Question: I have some data in MATLAB, and want to distinguish the start and stop point when these data cross specified threshold (for example '-50'), and save them and then calculate the approximate area of that section under '-50' and if it was below some defined value neglect those points and check for the next two points. See the following image:

The two points on the left side of the figure are marked with 'x' in red and the required area is shown in green. I want to do this for the whole figure.
Any idea? Thanks.
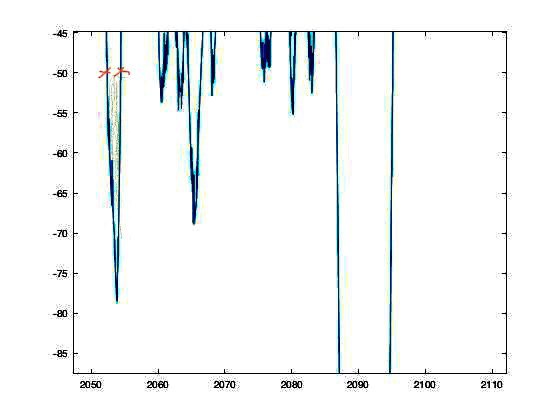
Answer: Regarding the plotting, there were possible ways mentioned in the comments, whereas I commonly would use <URL> function for a trapezoidal numerical integration.
That'd be my solution, including detection of the intervals, and also neglecting intervals with insufficient area (it's a bit lengthy, and full of loops for plotting all the intervals; can be certainly optimized):
'''
% Set up function, and parameter(s)
x = linspace(-0.125*pi, 4.125*pi, 10001);
y = linspace(60, 100, 10001) .* sin(x);
thr = -50;
thr_area = 30;
% Find y values lower than threshold
y_idx = find(y <= thr);
% Get start and end of intervals
idx_int = find(diff(y_idx) > 1);
n_int = numel(idx_int)+1;
s = zeros(n_int, 1);
e = zeros(n_int, 1);
s(1) = y_idx(1);
e(end) = y_idx(end);
for k = 1:n_int-1
e(k) = y_idx(idx_int(k));
s(k+1) = y_idx(idx_int(k)+1);
end
% Calculate areas
Q = zeros(n_int, 1);
for k = 1:n_int
Q(k) = abs(trapz(x(s(k):e(k)), y(s(k):e(k))-thr));
end
% Visualization
figure(1);
hold on;
plot(x, y);
xlim([x(1), x(end)]);
ylim([min(y)-10, max(y)+10]);
plot([x(1), x(end)], [thr thr], 'k');
for k = 1:n_int
patch(x(s(k):e(k)), y(s(k):e(k)), 'k');
plot([x(s(k)), x(e(k))], [y(s(k)), y(e(k))], 'r.', 'MarkerSize', 15);
text(x(s(k)), thr+20, num2str(Q(k)));
if (Q(k) < thr_area)
text(x(s(k)), thr+10, 'Area too low');
else
text(x(s(k)), thr+10, 'Area OK');
end
end
hold off;
'''
The result looks like this:
<URL>
You should have all information by now to do whatever further calculations, analyses, etc. you have in mind.
Hope that helps!
Disclaimer: I tested the code with Octave 5.1.0, but I'm quite sure, that it should be fully MATLAB-compatible. If not, please leave a comment, and I'll try to fix possible issues.